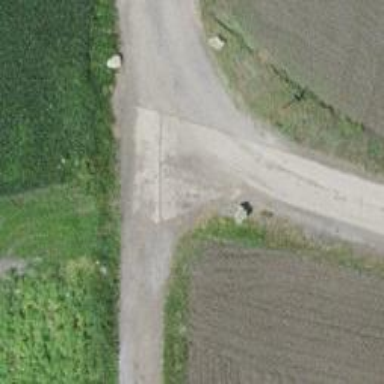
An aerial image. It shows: Paved track road with grade1 track type.